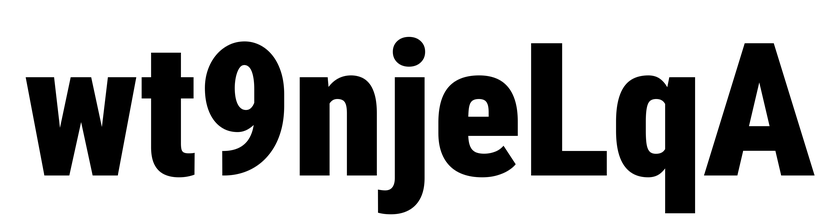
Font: Roboto_Condensed_Black